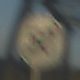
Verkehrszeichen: EndeGeschwindigkeit50
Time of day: SunriseSunset
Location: Outdoor (RoadRail)
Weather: Clear
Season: NotSpecified
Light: Natural